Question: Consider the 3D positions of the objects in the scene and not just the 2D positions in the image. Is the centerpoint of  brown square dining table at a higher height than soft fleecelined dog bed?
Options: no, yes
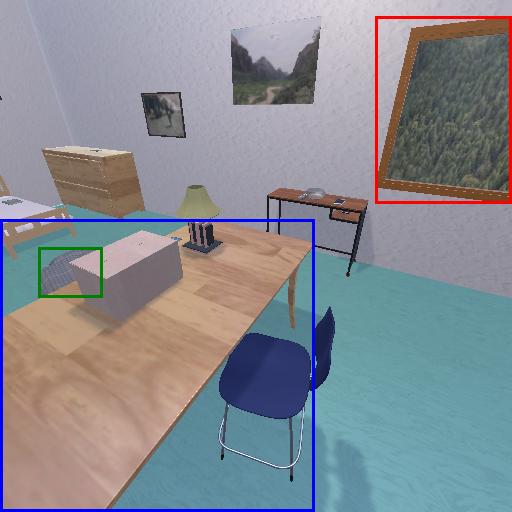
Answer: no